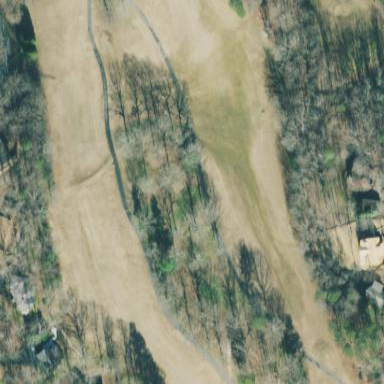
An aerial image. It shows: Golf course surrounded by greenery.